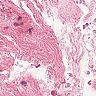
Metastatic tissue present: no